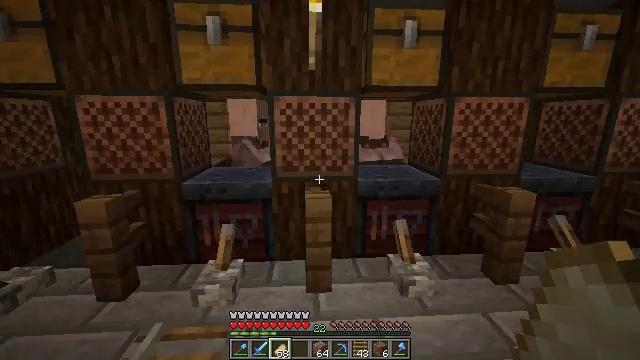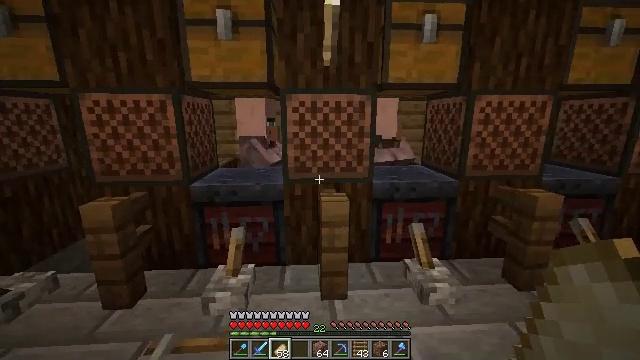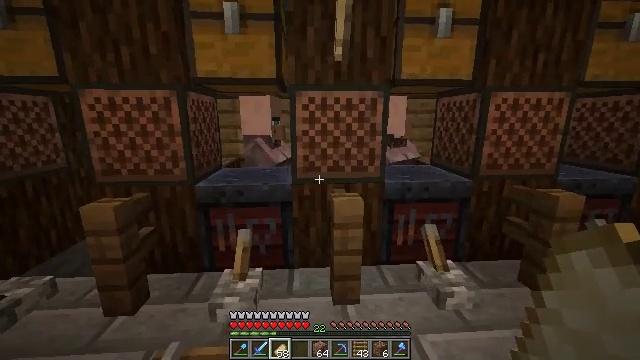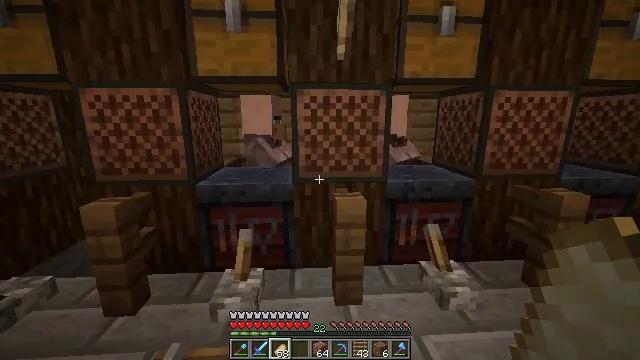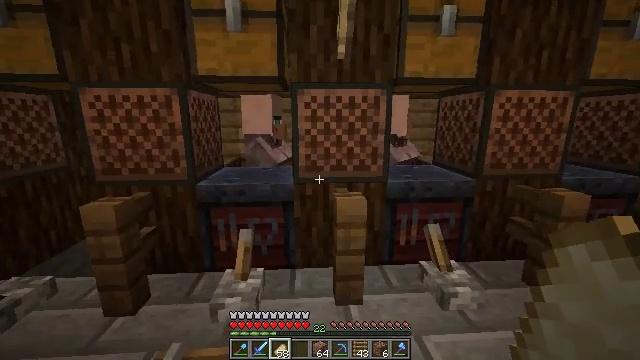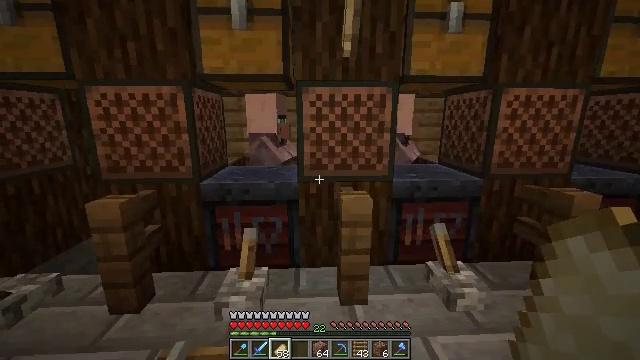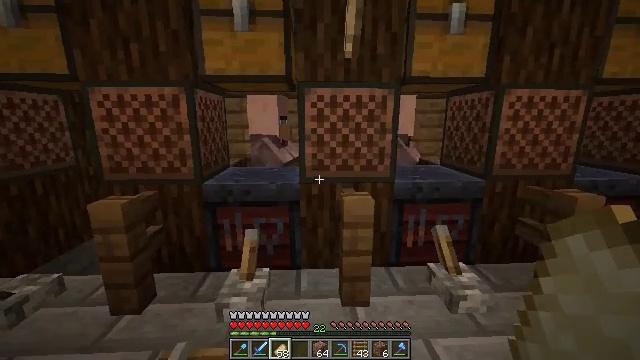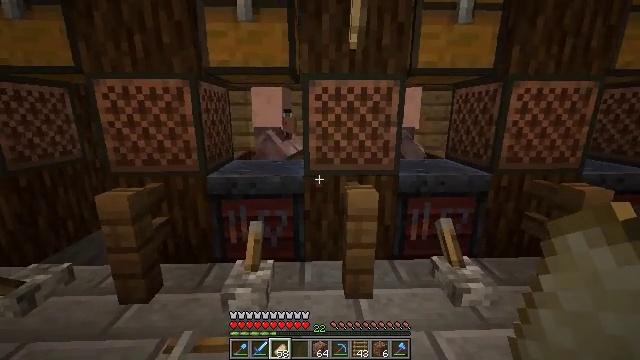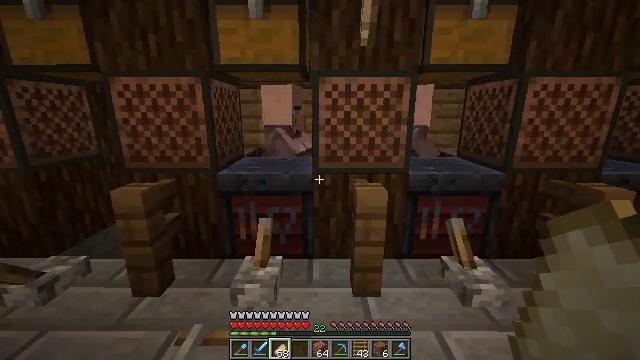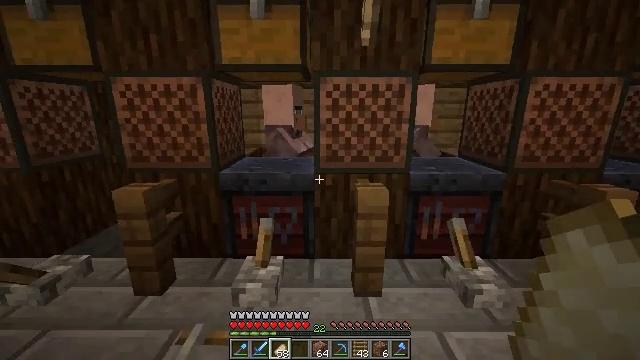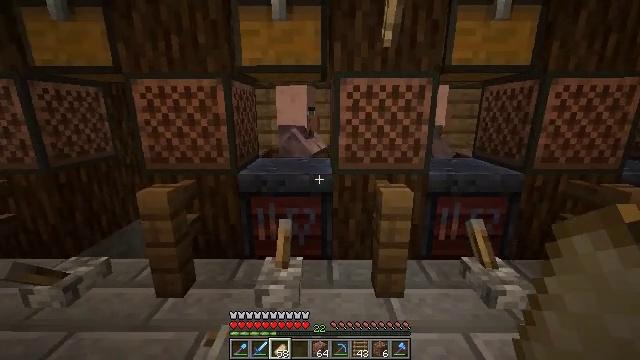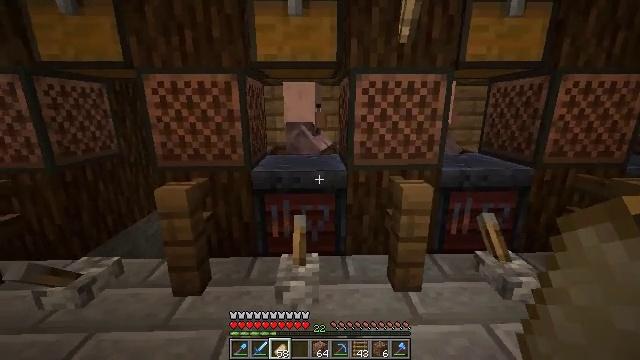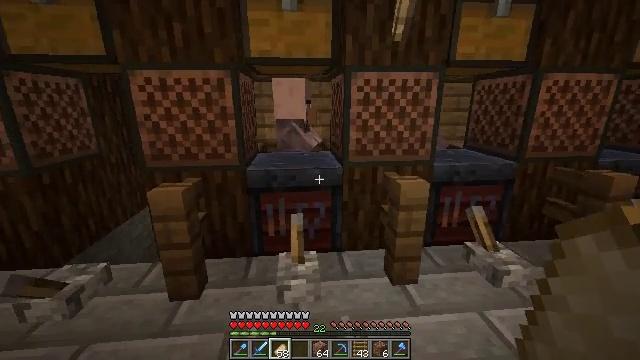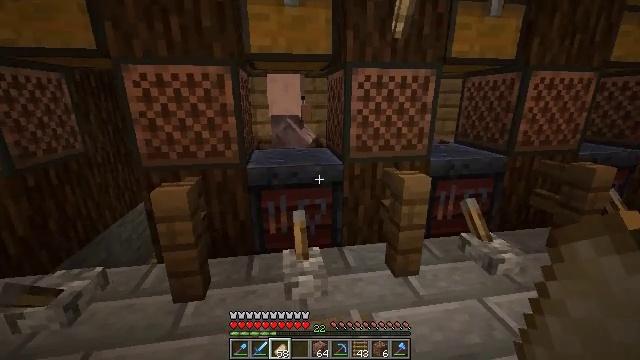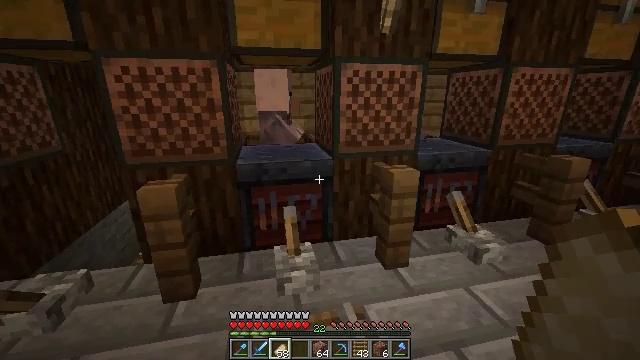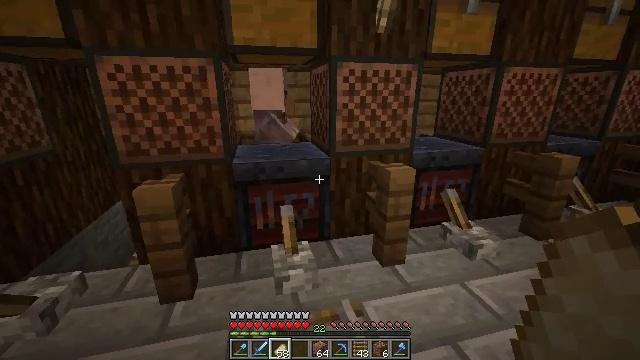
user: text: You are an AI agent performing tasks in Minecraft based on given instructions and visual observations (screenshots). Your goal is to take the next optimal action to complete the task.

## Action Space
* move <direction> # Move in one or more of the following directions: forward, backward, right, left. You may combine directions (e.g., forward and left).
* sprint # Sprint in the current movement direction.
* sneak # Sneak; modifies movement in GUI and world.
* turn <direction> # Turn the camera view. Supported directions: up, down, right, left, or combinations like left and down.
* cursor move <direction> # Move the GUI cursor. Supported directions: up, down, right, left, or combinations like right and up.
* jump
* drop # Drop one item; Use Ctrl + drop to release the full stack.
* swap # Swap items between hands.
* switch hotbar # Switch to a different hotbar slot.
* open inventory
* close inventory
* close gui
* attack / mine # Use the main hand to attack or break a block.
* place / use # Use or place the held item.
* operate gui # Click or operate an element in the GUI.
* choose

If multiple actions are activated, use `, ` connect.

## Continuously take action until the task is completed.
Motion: motion action
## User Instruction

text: Retrieve the smithing table you placed.
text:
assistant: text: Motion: no_op
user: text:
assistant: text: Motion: no_op
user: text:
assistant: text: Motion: no_op
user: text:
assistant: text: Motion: no_op
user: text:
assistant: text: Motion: no_op
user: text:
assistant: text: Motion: no_op
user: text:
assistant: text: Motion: turn down
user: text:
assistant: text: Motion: turn left
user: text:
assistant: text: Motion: move left
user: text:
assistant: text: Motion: move left
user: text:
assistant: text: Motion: move left, turn right
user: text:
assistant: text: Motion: move left, turn right
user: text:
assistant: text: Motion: turn right
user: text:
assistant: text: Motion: turn right
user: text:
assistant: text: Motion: turn right
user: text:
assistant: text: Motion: no_op
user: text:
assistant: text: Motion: no_op
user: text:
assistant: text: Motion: no_op
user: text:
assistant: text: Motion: no_op
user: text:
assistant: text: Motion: turn left
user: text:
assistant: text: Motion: turn left
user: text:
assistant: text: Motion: no_op
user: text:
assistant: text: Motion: no_op
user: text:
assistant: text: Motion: no_op
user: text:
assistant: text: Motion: turn left
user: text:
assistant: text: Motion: no_op
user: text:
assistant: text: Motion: no_op
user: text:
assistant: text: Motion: no_op
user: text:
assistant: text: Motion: no_op
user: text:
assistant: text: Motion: no_op